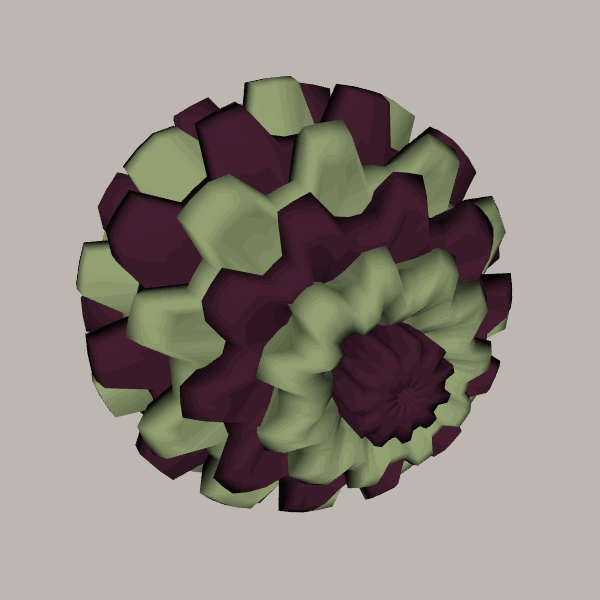
Background: light